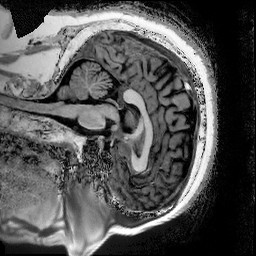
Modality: T1w
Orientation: sagittal
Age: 45
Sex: male
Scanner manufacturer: siemens
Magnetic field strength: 3 T
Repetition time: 5 s
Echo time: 0.00298 s